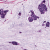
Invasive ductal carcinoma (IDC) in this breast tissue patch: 1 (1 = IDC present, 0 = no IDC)